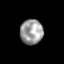
Tissue: skin
Cell type: Epithelial cells
Senescence score: 0.2404
Nuclear area (px): 560
Mean DAPI intensity: 156.311